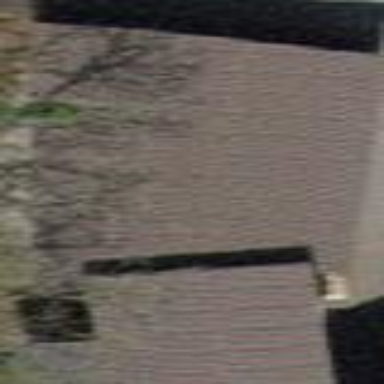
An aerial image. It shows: Carport structure.